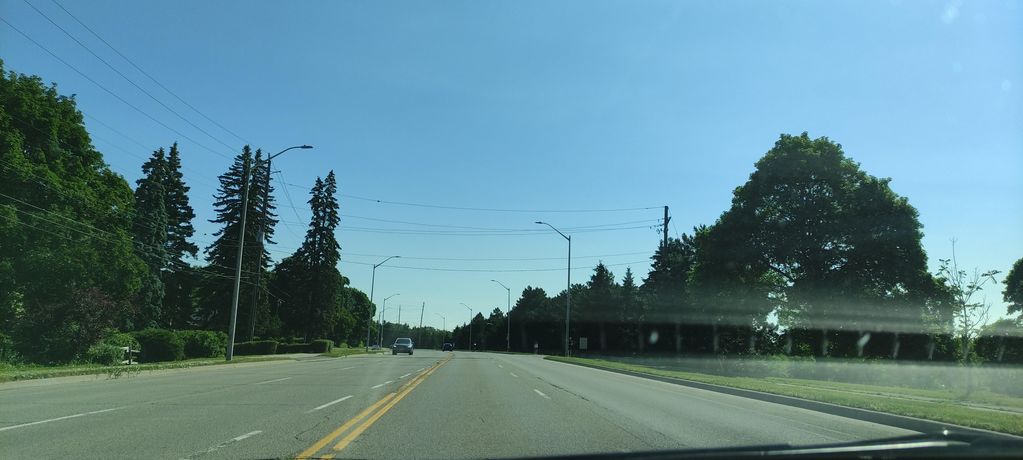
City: hamilton